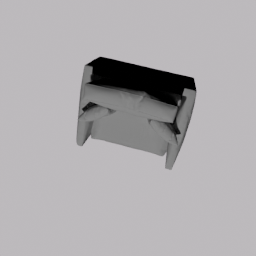
Label: furniture